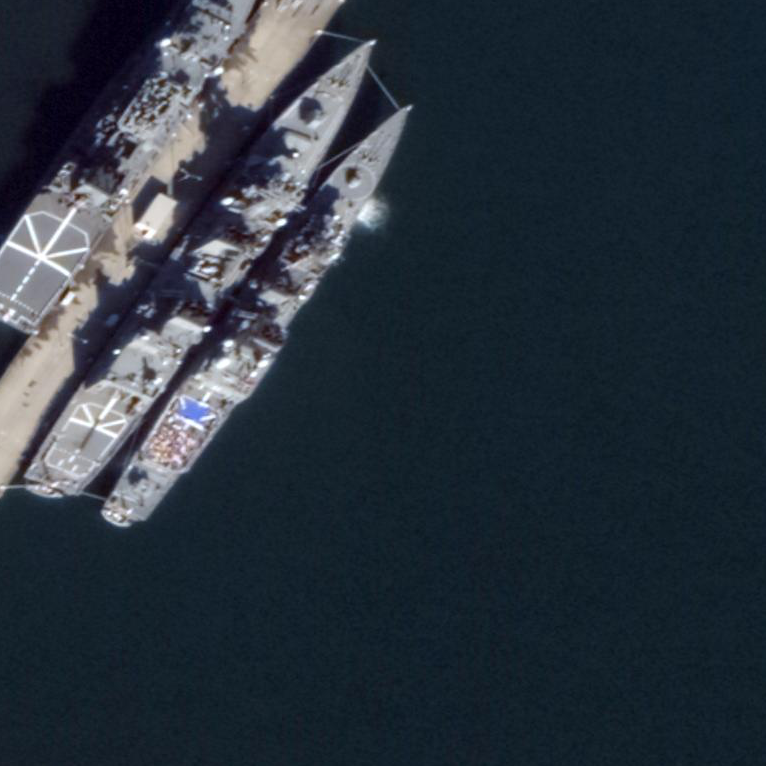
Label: cruiser